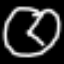
Label: clock